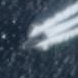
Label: civil